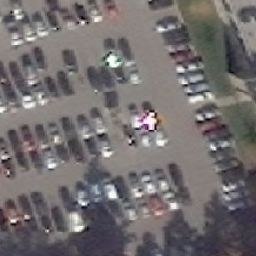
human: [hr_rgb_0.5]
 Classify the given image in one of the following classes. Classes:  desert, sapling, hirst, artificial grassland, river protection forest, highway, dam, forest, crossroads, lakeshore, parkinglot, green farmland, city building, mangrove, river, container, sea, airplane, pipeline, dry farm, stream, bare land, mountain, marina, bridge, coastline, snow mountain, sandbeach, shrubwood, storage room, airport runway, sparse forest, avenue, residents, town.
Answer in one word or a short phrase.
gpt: parkinglot